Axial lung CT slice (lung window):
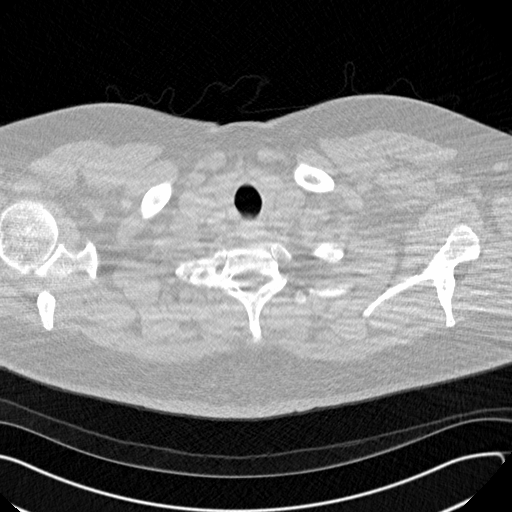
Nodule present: no